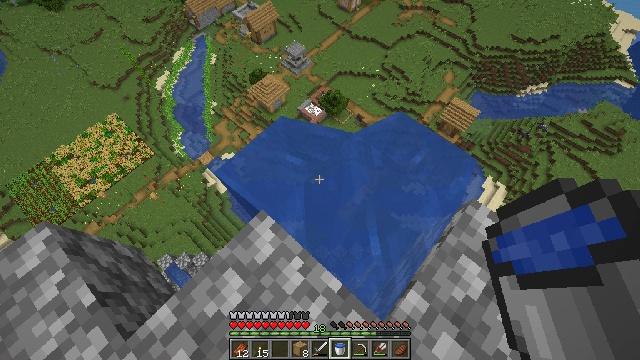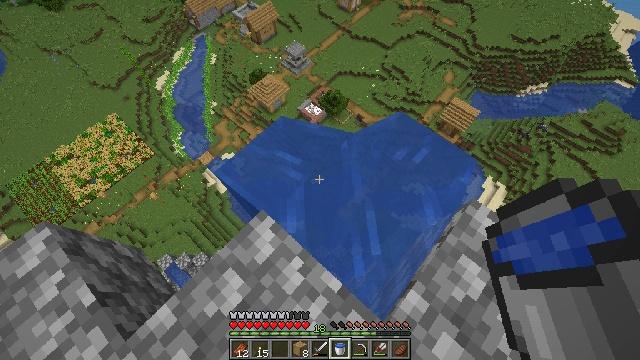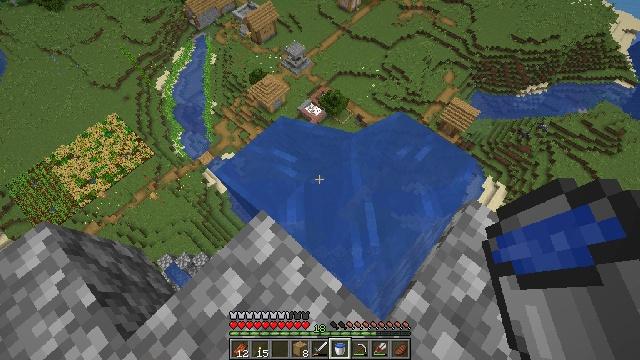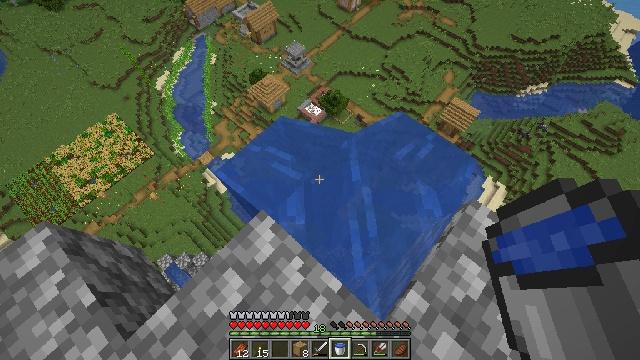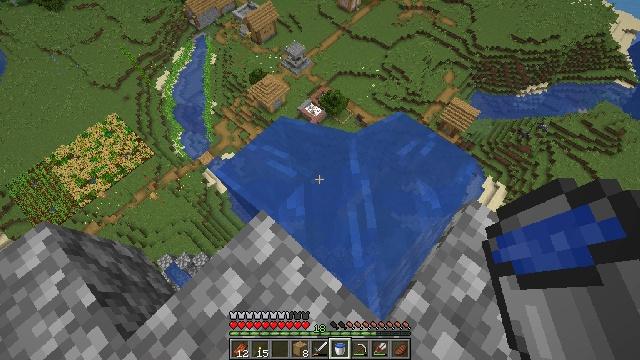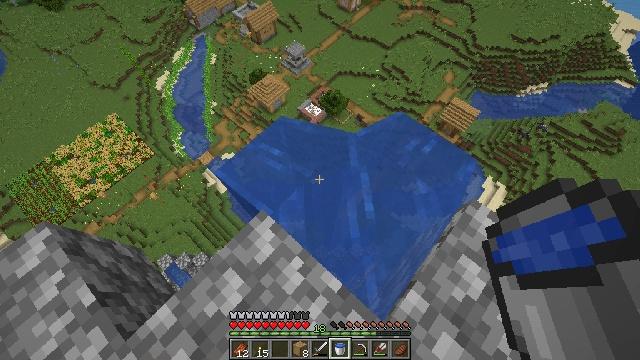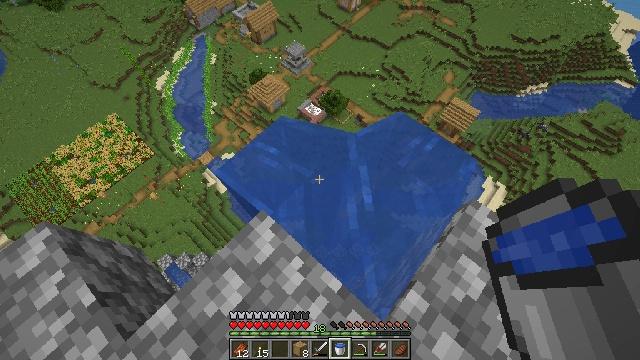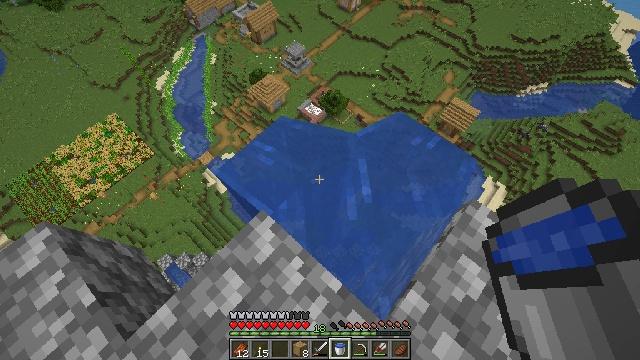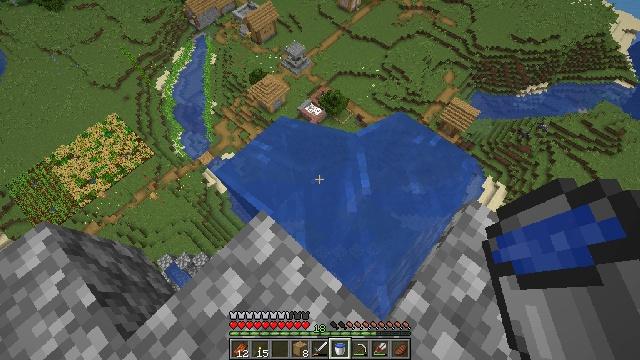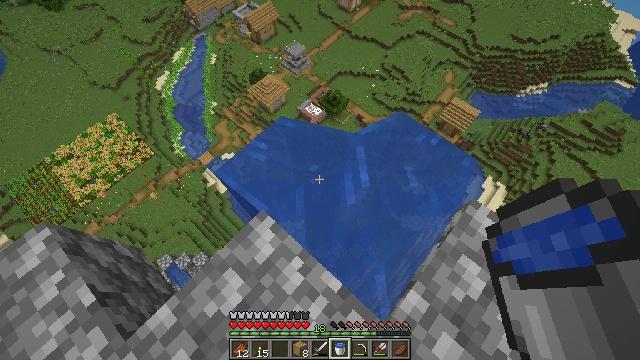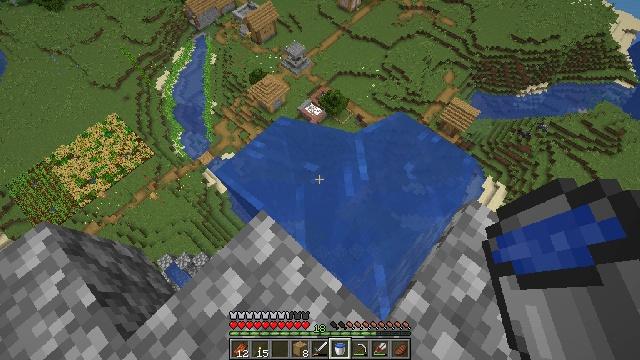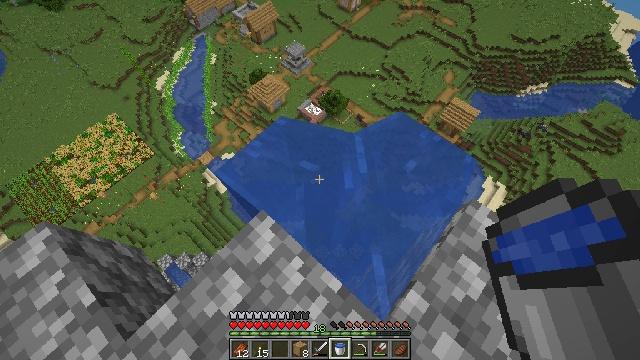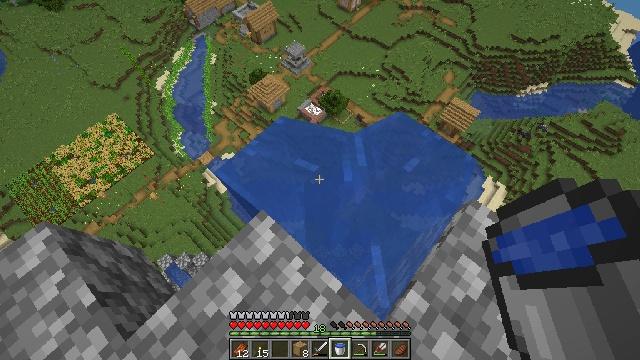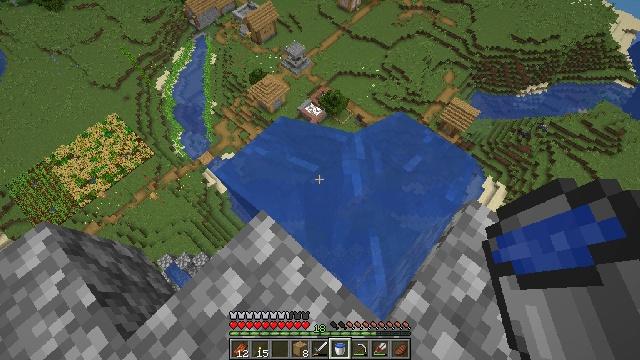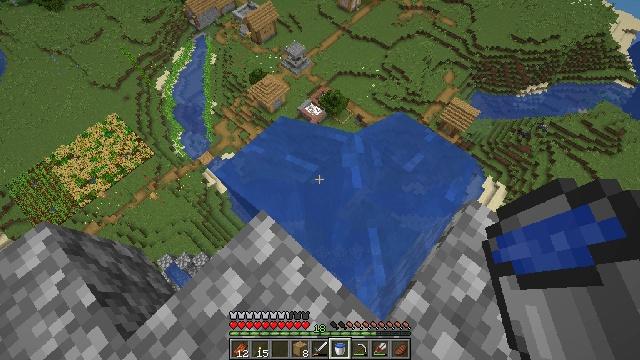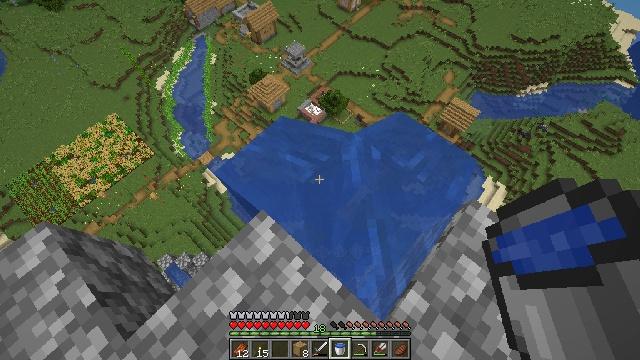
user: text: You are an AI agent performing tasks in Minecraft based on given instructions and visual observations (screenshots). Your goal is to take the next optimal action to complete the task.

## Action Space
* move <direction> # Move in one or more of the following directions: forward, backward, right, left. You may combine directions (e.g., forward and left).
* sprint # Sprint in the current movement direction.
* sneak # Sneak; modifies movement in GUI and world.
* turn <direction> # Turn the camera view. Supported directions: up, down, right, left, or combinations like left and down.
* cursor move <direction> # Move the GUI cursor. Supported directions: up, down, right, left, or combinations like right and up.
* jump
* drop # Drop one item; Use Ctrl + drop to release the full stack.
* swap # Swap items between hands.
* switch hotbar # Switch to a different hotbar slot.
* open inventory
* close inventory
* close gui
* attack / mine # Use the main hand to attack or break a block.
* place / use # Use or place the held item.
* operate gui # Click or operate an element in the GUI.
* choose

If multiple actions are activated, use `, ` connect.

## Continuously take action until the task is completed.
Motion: motion action
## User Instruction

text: Heat raw beef in the furnace to cook it.
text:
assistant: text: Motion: no_op
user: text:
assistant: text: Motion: no_op
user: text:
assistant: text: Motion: no_op
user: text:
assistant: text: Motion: no_op
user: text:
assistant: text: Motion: no_op
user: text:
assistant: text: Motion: no_op
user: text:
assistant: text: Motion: no_op
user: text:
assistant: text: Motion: no_op
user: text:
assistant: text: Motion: no_op
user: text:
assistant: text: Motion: no_op
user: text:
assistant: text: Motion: no_op
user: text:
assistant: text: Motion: no_op
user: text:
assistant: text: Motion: no_op
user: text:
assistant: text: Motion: no_op
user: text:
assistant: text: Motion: no_op
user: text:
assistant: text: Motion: no_op
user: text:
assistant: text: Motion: no_op
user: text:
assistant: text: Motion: no_op
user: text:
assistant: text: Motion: no_op
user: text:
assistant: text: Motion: no_op
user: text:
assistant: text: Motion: no_op
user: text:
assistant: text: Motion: no_op
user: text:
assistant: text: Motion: no_op
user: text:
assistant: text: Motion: no_op
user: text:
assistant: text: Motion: no_op
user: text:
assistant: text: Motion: no_op
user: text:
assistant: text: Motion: no_op
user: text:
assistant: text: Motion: no_op
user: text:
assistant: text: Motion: no_op
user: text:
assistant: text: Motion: no_op